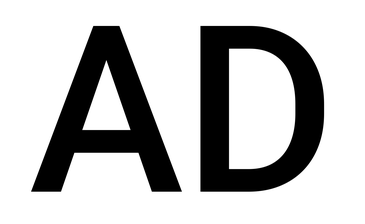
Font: Roboto_Medium